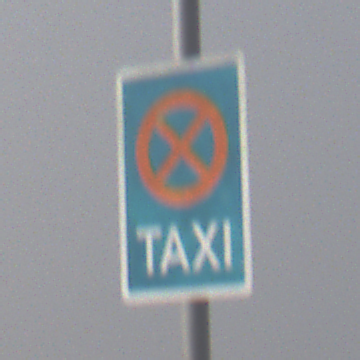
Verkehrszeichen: Taxenstand
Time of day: MorningAfternoon
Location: Outdoor (Nature)
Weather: PartlyCloudy
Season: NotSpecified
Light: Natural